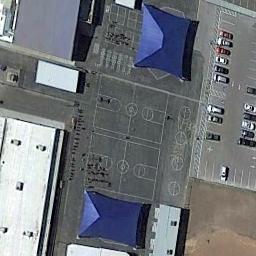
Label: basketball_court